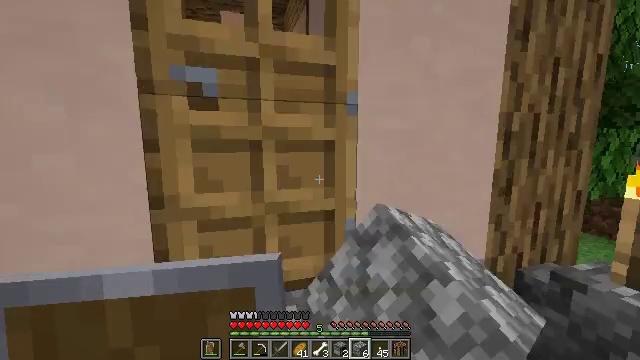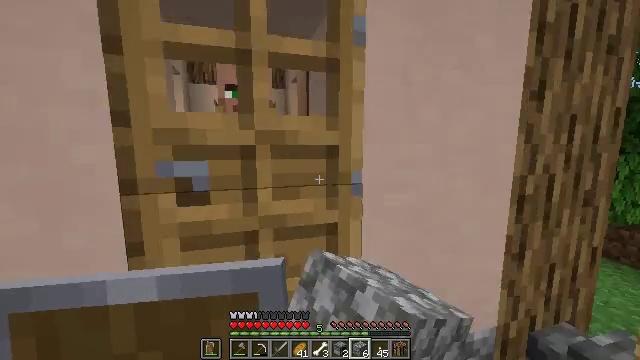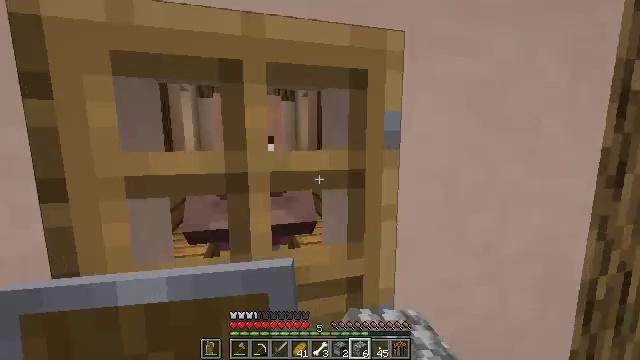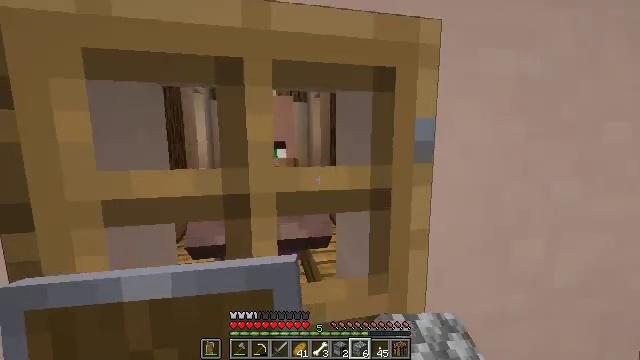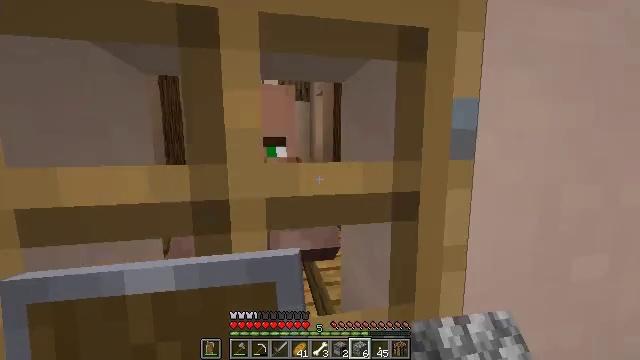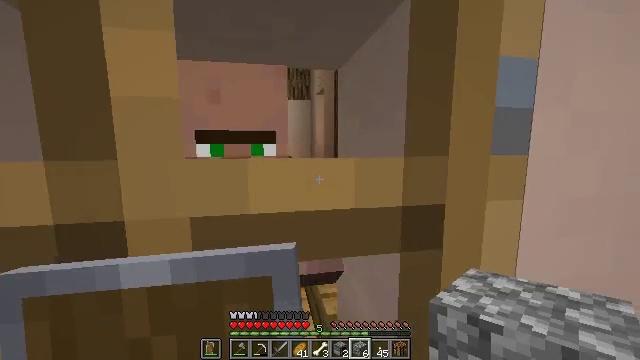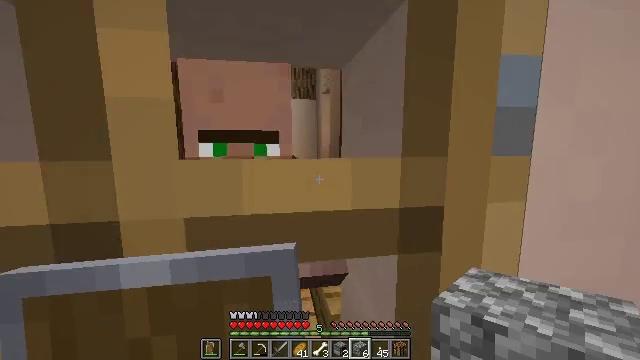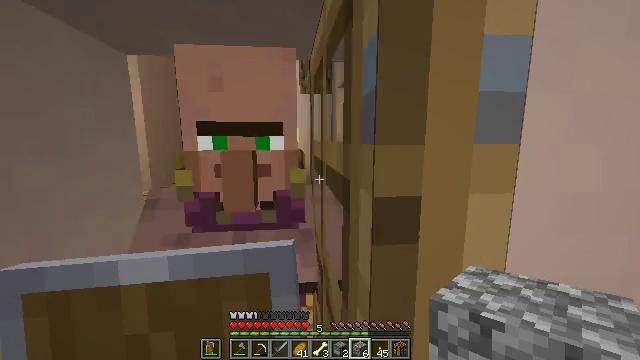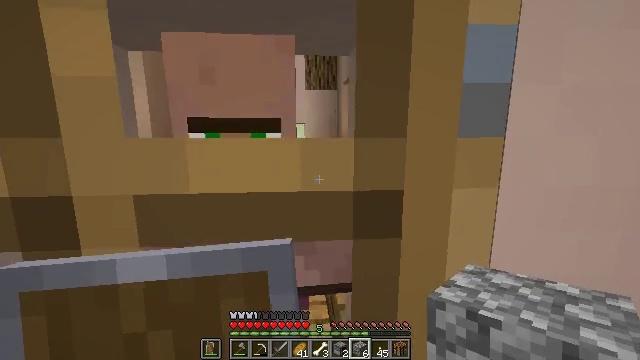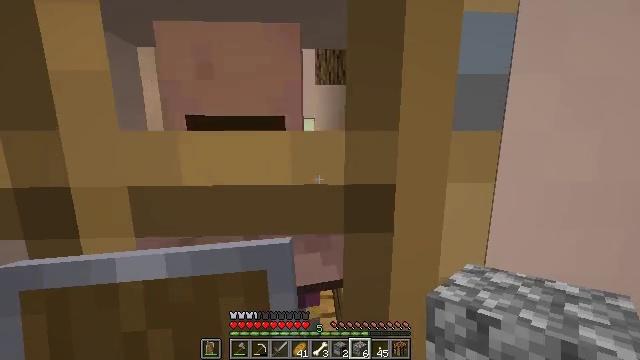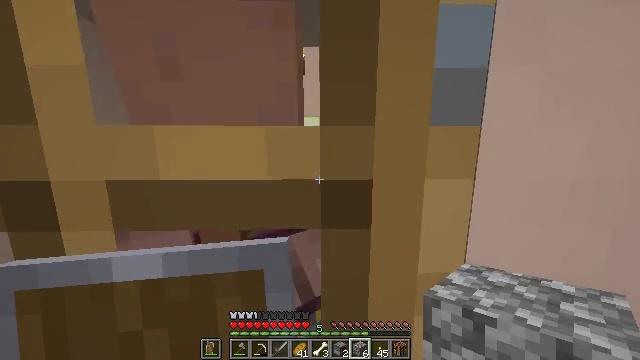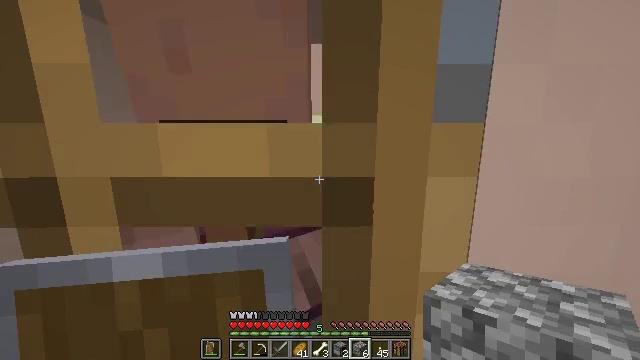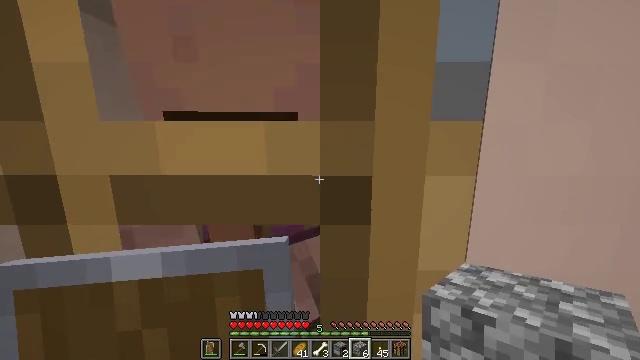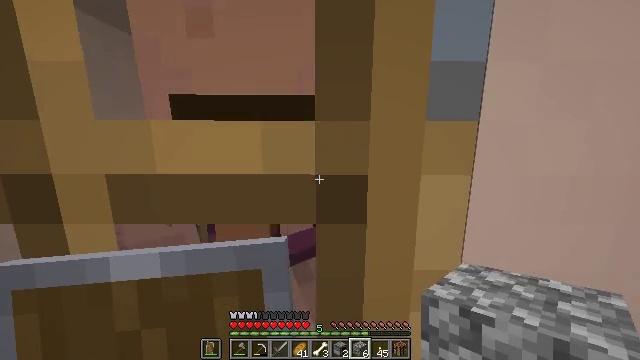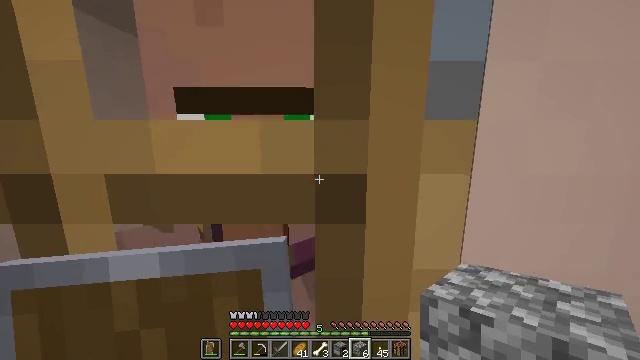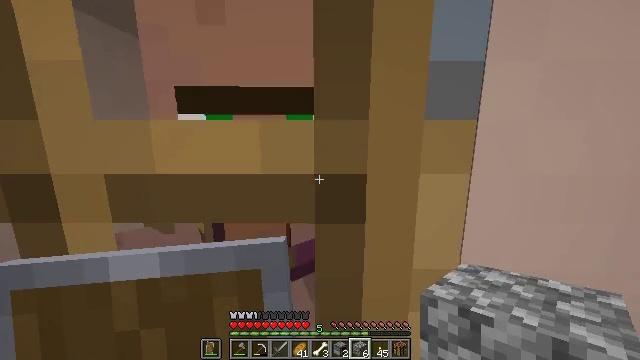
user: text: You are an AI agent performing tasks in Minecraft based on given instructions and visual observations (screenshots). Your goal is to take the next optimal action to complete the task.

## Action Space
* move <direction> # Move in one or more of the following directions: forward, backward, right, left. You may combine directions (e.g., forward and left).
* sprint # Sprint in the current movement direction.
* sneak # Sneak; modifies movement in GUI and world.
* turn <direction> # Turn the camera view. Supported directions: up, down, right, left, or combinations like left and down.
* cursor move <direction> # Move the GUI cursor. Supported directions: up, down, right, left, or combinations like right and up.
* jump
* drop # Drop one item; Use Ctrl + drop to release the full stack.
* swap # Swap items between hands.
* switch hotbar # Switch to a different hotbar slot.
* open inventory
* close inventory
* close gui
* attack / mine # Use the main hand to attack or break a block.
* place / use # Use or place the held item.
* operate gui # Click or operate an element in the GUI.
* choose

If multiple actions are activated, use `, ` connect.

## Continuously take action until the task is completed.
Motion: motion action
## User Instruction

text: Break the brewing stand to collect it.
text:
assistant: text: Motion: move forward, use / place
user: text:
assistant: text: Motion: move forward, turn left
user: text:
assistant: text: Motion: move forward, turn left
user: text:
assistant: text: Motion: move forward
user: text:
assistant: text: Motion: move forward
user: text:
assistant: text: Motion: move forward, turn left
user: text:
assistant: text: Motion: move forward, turn left and down
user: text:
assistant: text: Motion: move forward, turn left
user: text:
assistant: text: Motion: move forward, turn left and down
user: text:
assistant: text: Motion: turn left
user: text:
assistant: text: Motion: turn left
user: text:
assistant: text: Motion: no_op
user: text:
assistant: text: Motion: no_op
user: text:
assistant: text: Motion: no_op
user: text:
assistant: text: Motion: no_op
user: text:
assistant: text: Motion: no_op
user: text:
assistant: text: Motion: no_op
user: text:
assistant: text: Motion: use / place
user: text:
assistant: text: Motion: use / place
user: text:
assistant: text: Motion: use / place
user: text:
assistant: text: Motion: move forward, use / place
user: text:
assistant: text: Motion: move forward
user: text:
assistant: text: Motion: move forward and move left
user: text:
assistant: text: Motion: move forward and move left
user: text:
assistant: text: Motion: move forward and move left
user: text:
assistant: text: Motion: move forward and move left
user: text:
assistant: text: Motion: move forward and move left
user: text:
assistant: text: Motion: move forward
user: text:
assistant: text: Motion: move forward
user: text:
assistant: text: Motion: move forward, turn right and down